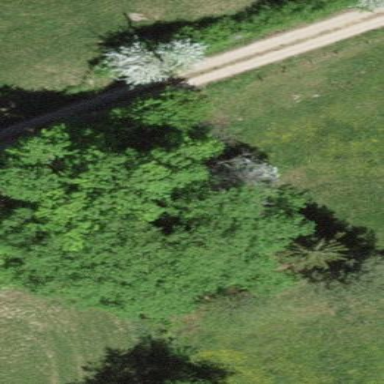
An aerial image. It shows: Forest area.